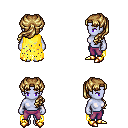
a pixel art fantasy rpg character, female body template, dark elf, purple skin, yellow tattered cape, magenta pants, blonde princess hairstyle, gold boots, four views (front, back, left, right), 2x2 character sprite sheet, small pixel art, hard edges, no anti-aliasing